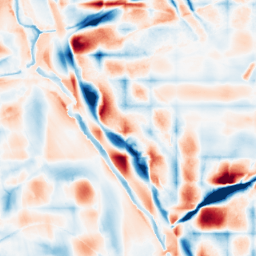
Category: wavelet
Decomposition family: wavelet_biorthogonal
Decomposition parameters: wavelet: bior2.4
level: 5
Upsampling method: bilinear
Upsampling parameters: scale: 8
Upsampling scale: 8